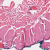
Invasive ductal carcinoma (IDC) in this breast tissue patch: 0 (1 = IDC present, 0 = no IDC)